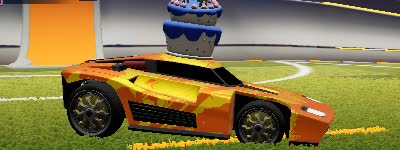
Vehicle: breakout